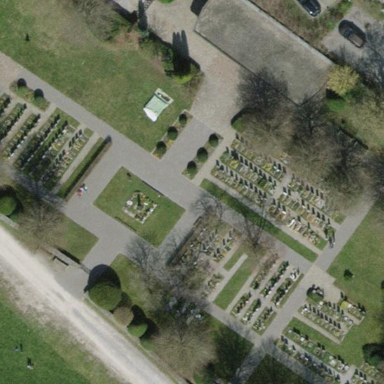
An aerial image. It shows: Cemetery.